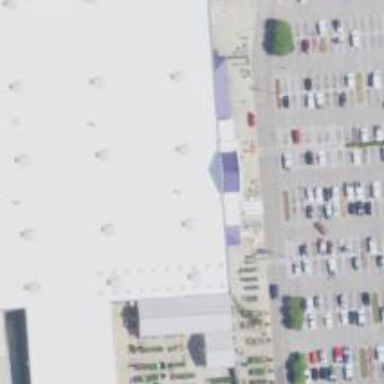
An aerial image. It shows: Retail building.